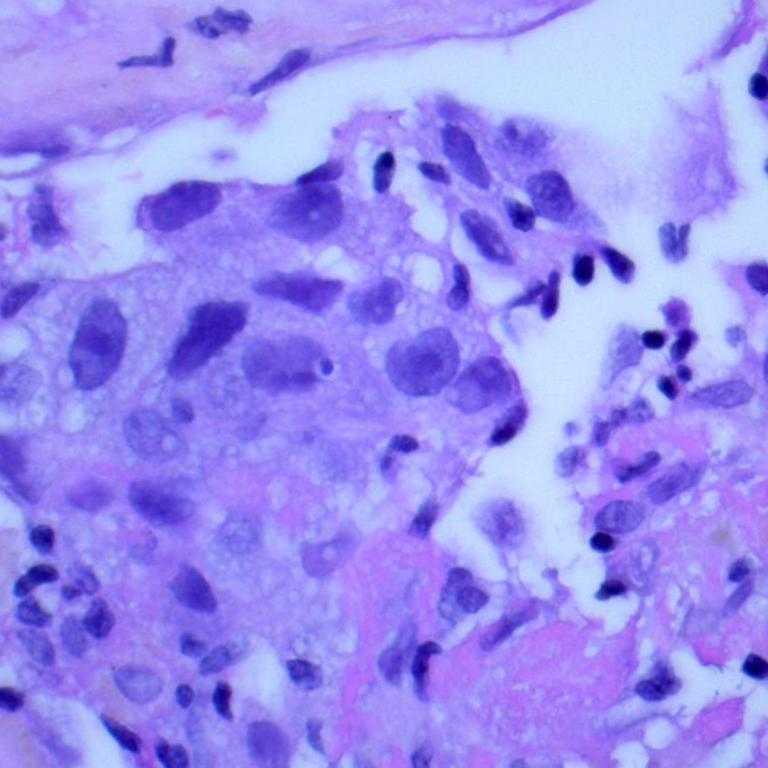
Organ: lung
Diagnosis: adenocarcinomas